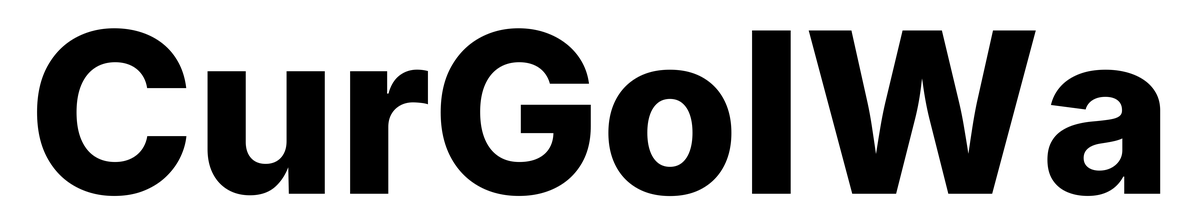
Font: Inter_ExtraBold